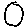
Label: moon